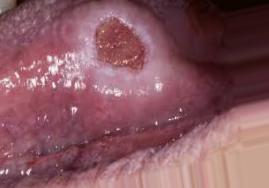
Condition: Mouth Ulcer